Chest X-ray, PA view. Patient: 16 years old, sex F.
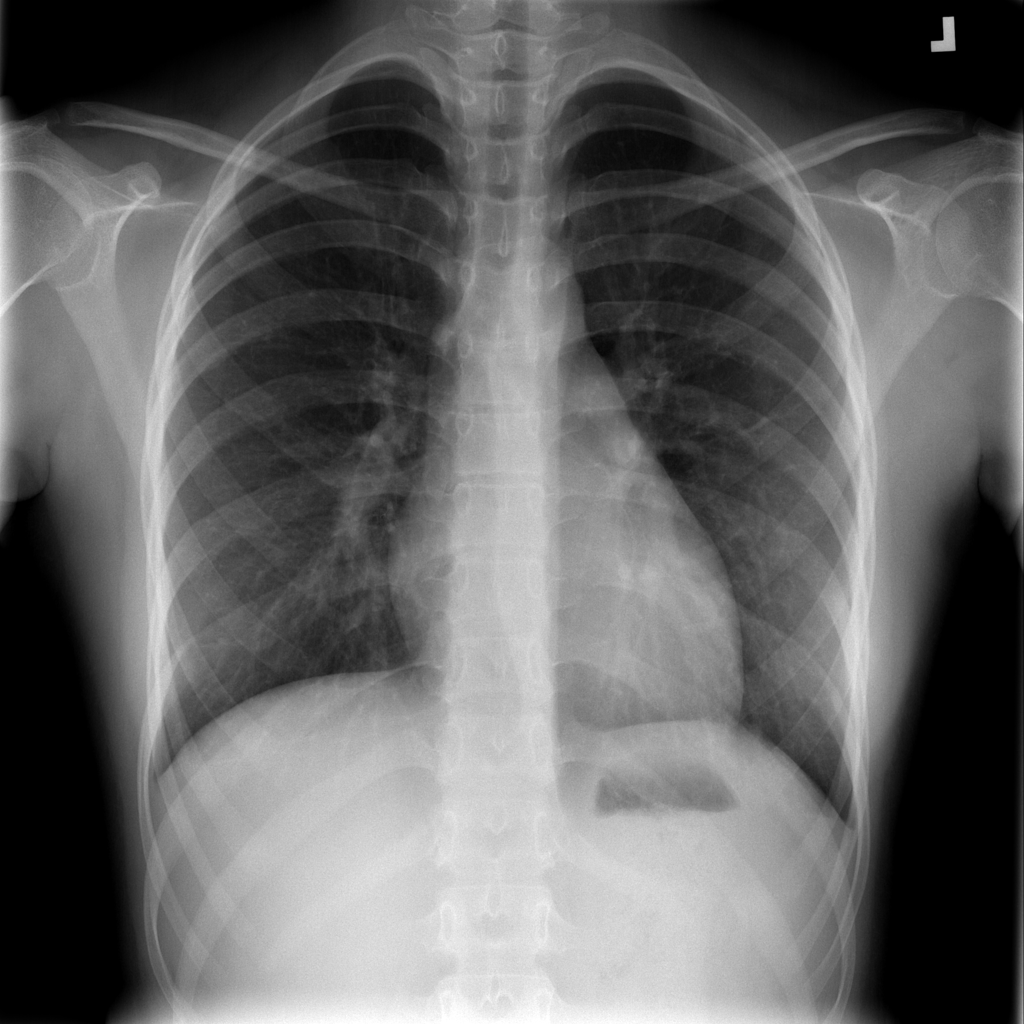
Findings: No Finding